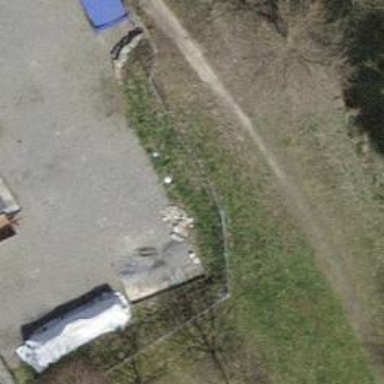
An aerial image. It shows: Chain link fence.